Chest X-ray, AP view. Patient: 39 years old, sex F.
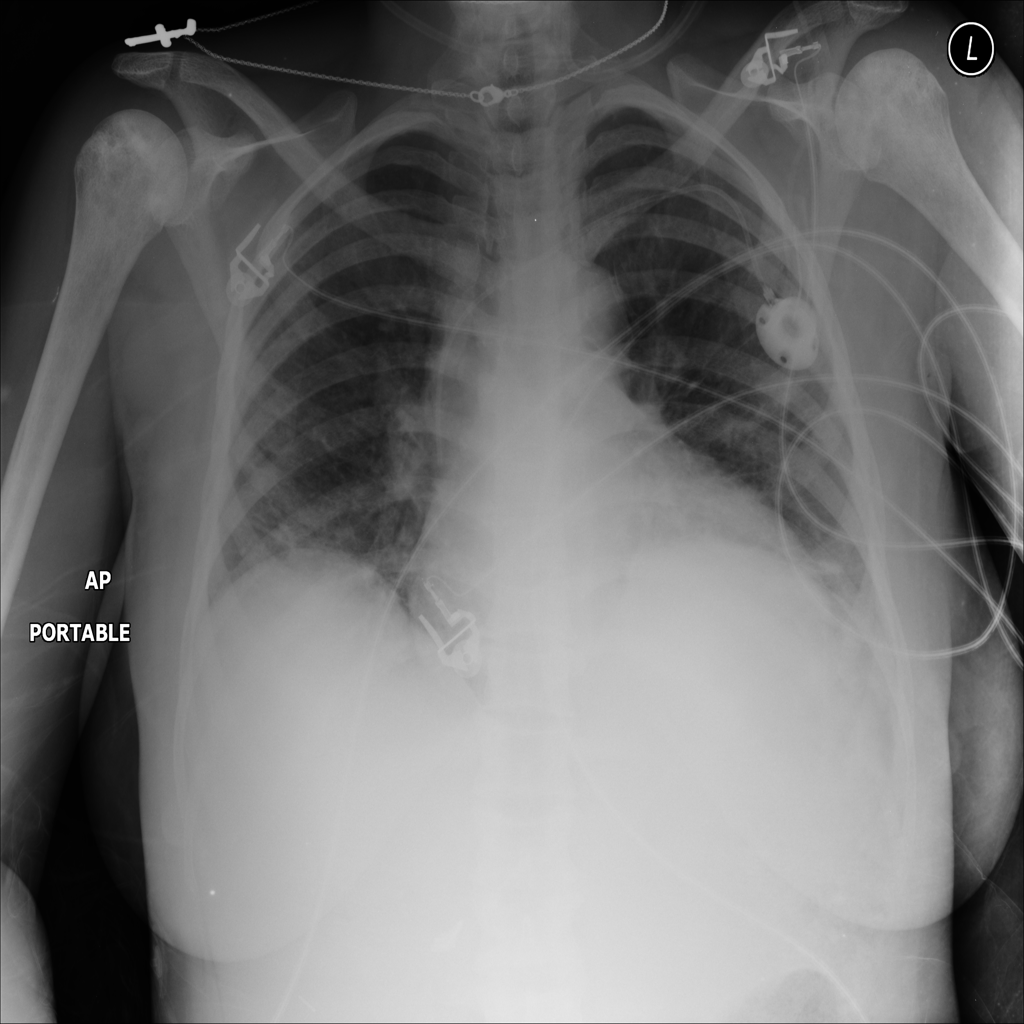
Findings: Atelectasis